Question: I have toolbar at the top of the (full screen) main view in my iPad. The toolbar has a barButtonItem that when pressed, shows a popover.
In the popover, I have a UIButton that when pressed, tells the delegate (the main view controller) to dismiss the popover and show a full page modal view.
This all works fine.
When I dismiss the modal view, the area of the screen the popover occupied - including the main view and toolbar buttons - is no longer responding to touch events.
This problem corrects itself if I rotate the device and only occurs in Landscape mode.
Any suggestions?
Update: This bug does not happen when running in the Simulator, only on an actual iPad.
The delegate method I have to dismiss the full screen modal view..
'''
- (void)fullScreenViewControllerDidFinish:(FullScreenWebViewController *)fullScreenWebView {
[self dismissViewControllerAnimated:YES completion:^{
[self setFullScreenWVC:nil];
[[self view] setNeedsLayout]; //Does't fix the issue
}];
}
'''
Update:
Using Instruments, I've gotten the iPad to show me how it's laying out subviews. It looks like it thinks the iPad is in Portrait when the modal view is dismissed but the device is obviously in landscape.

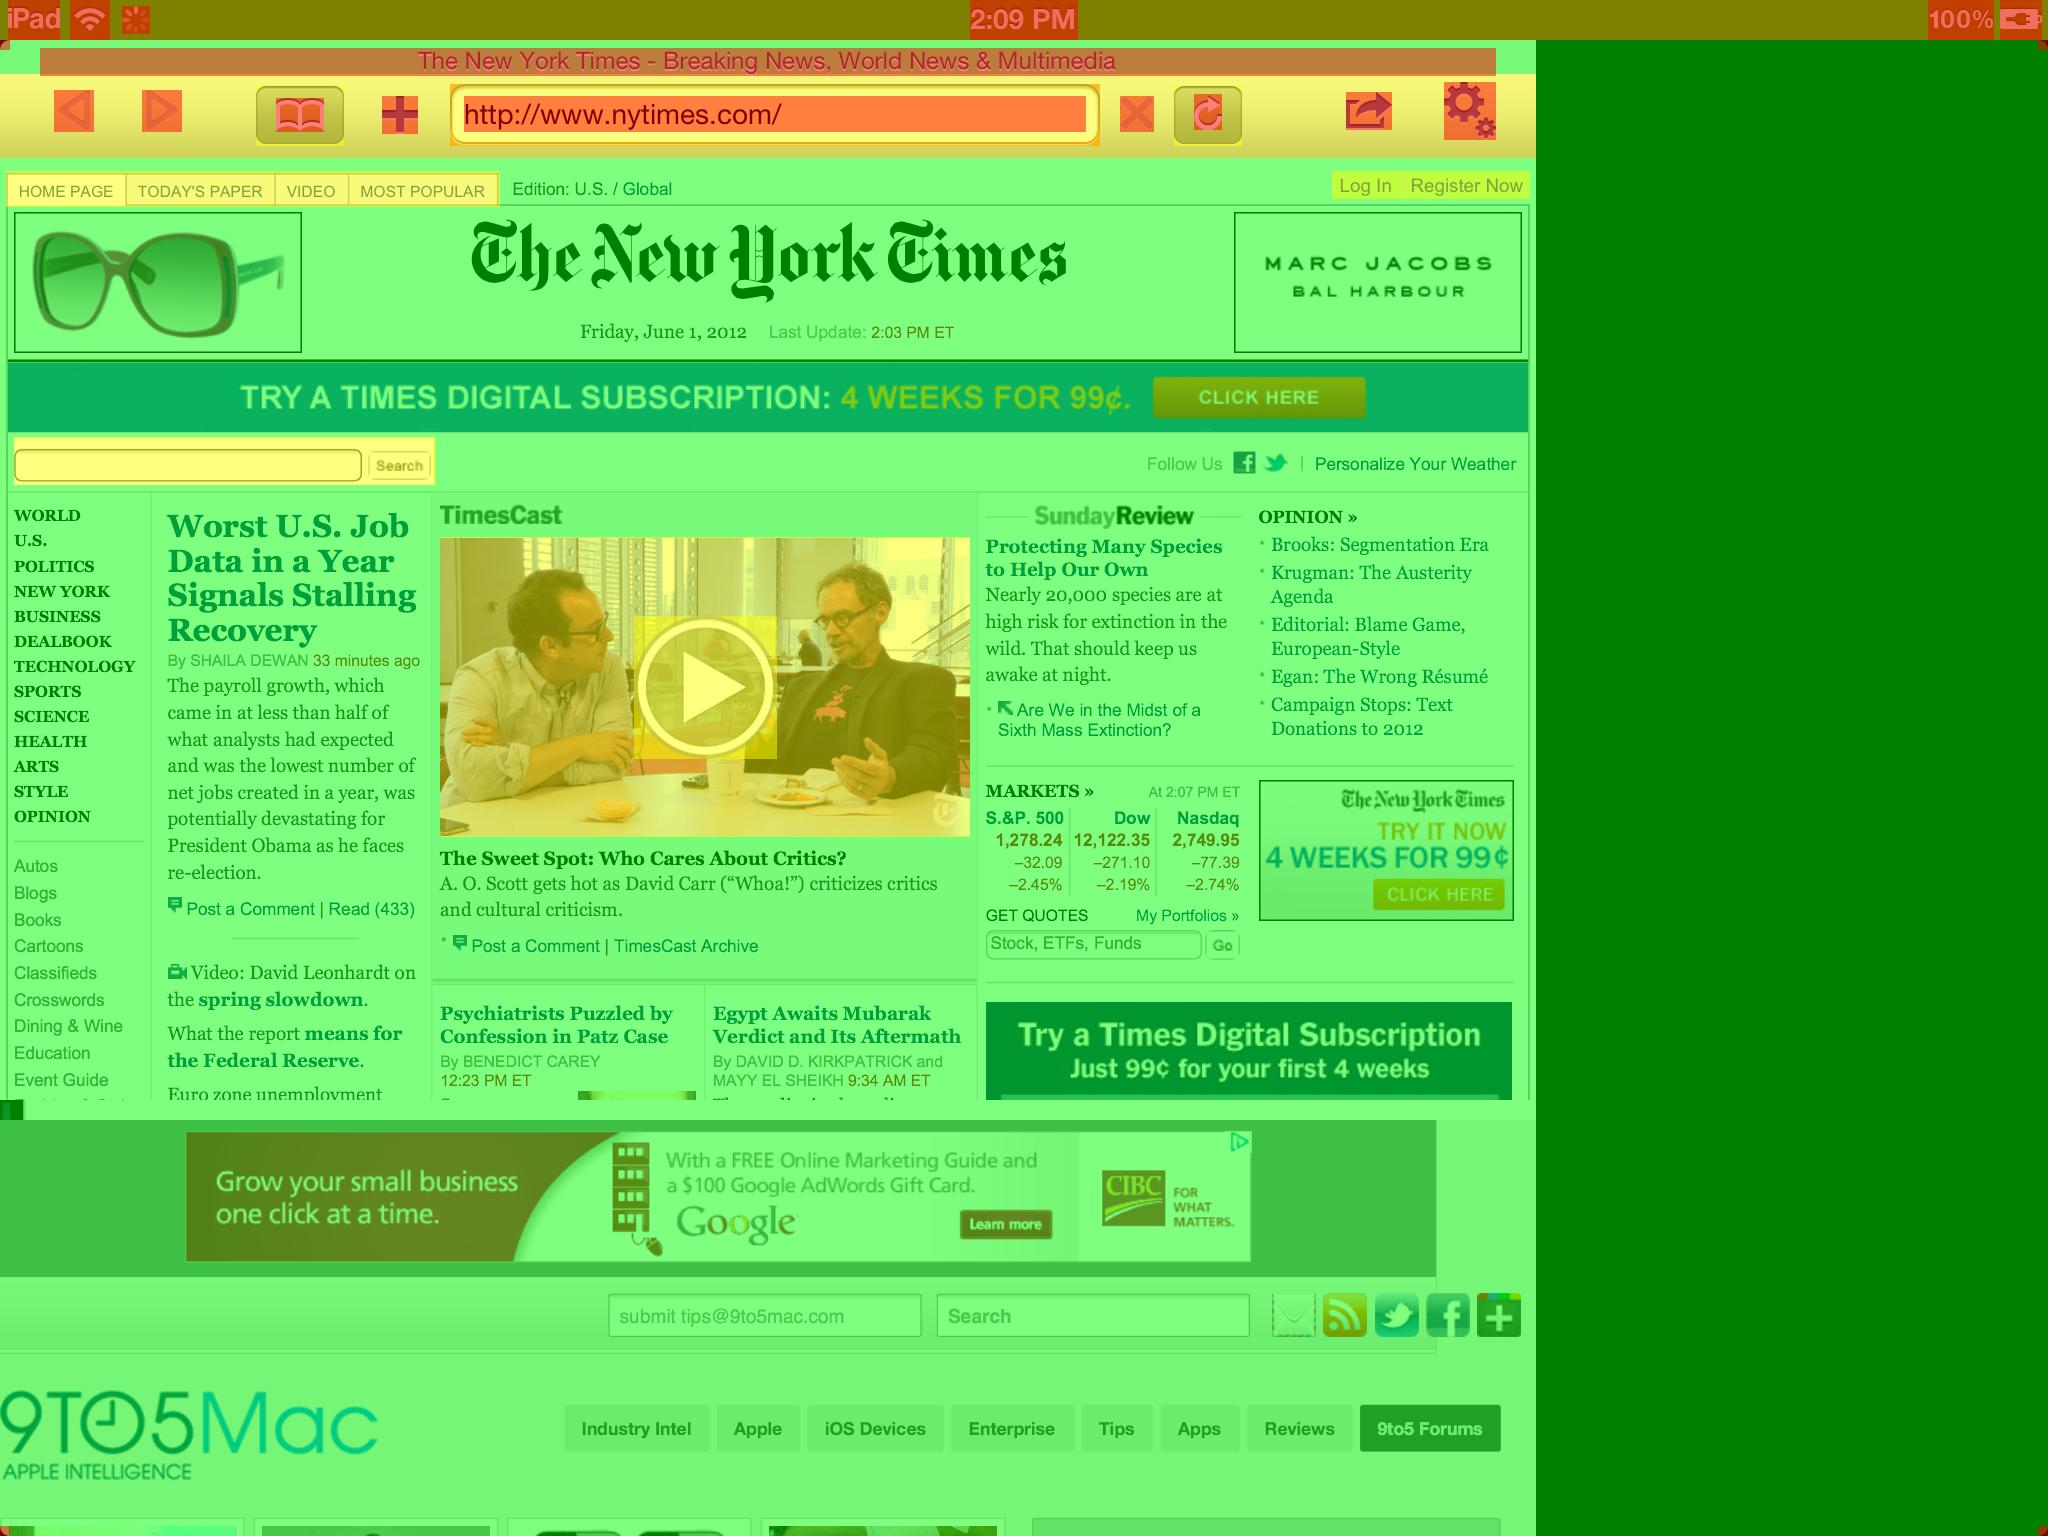
Answer: I fixed the problem.
I was using
'''
UIDeviceOrientation orientation = [[UIDevice currentDevice] orientation];
'''
instead of
'''
UIDeviceOrientation orientation = [[UIApplication sharedApplication] statusBarOrientation];
'''
The iPad wasn't getting the right orientation for some reason.
Thanks for your help.